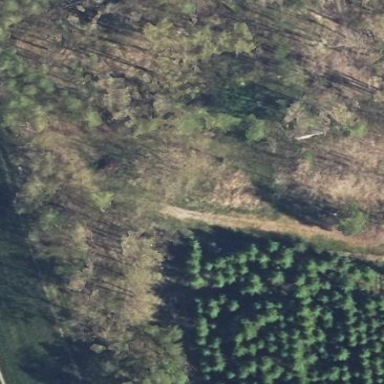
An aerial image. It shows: Forest area.